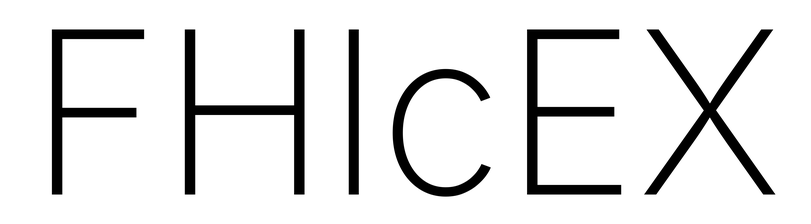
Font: Inter_ExtraLight